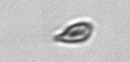
Label: Cryptophyta